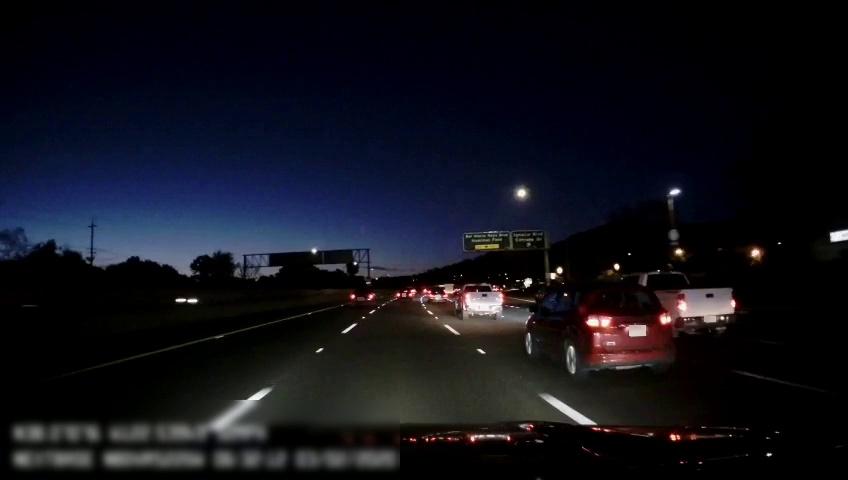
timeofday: Night
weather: Other
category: Drivable Space
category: Vehicles | Car
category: Vehicles | Truck
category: Vehicles | Car
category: Vehicles | Car
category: Vehicles | Truck
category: Vehicles | Car
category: Vehicles | Car
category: Vehicles | Car
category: Vehicles | Other LV
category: Lanes | Alternate Lane
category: Lanes | Current Lane
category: Lanes | Current Lane
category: Lanes | Alternate Lane
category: Lanes | Alternate Lane
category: Lanes | Alternate Lane
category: Traffic | Signs
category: Traffic | Signs